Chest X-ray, AP view. Patient: 53 years old, sex F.
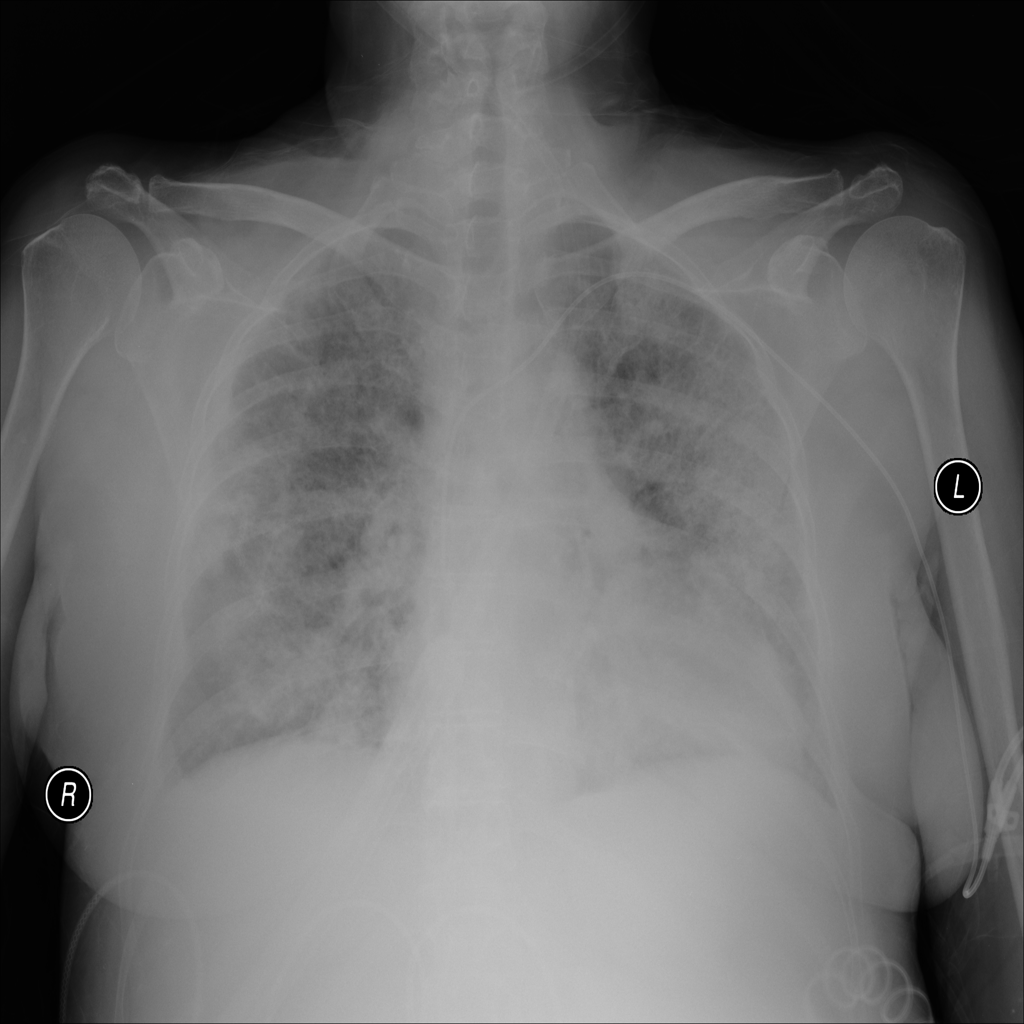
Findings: Edema, Nodule